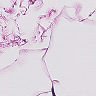
Metastatic tissue present: no